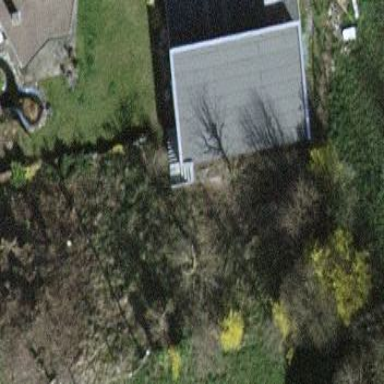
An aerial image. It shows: Group of garages.